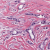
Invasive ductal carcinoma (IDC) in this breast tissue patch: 1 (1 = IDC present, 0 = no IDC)